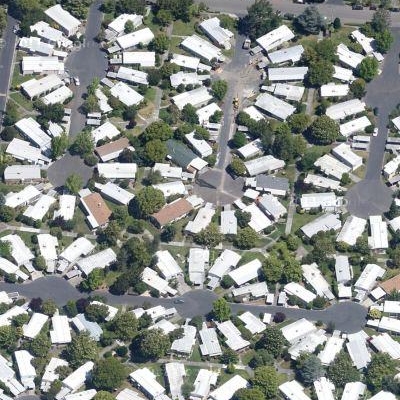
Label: Resident